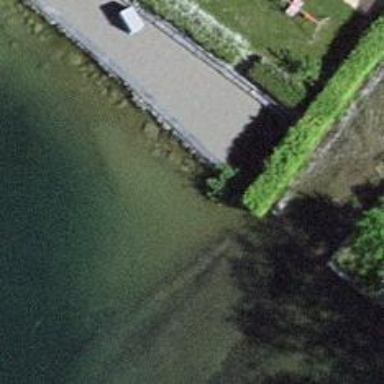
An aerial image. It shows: Hedge barrier.